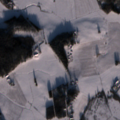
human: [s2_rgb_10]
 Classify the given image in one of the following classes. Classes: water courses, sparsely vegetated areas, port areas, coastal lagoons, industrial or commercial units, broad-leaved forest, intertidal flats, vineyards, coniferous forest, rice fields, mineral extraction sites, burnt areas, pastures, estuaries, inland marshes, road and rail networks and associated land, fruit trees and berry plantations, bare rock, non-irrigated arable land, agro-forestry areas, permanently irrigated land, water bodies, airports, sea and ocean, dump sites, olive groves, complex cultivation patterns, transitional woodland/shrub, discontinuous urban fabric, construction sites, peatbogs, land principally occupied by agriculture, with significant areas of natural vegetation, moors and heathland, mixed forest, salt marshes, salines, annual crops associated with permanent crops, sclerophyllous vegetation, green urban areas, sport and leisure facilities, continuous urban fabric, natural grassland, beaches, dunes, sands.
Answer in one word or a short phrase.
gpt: non-irrigated arable land, land principally occupied by agriculture, with significant areas of natural vegetation, coniferous forest, mixed forest